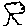
Label: tree